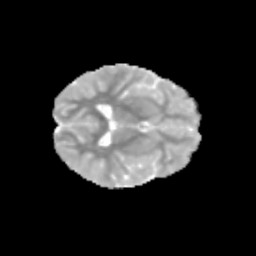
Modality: MD
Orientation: axial
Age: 9
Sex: female
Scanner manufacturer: siemens
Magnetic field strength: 3 T
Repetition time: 3.8 s
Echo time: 0.07 s